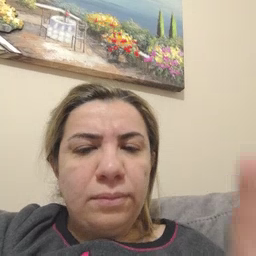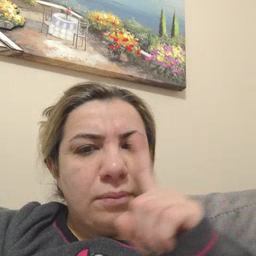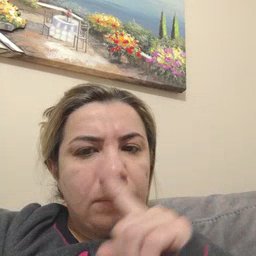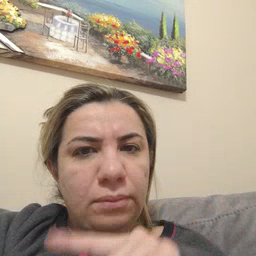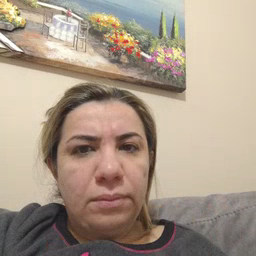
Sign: mouse